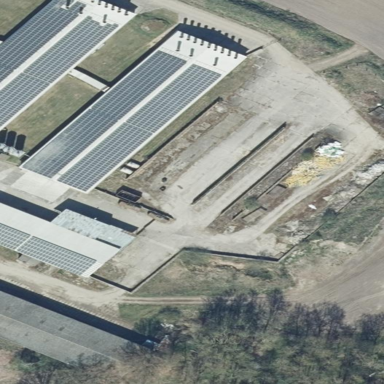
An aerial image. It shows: Farm auxiliary building with gabled roof oriented along its length.